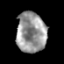
Tissue: prostate
Cell type: Epithelial cells
Senescence score: 0.3228
Nuclear area (px): 1175
Mean DAPI intensity: 151.03